【题型】选择题　【知识点】立体几何　【难度】medium
现有 10 个直径为 4 的小球，全部放进棱长为$a$的正四面体盒子中，则$a$的最小值为（ ）

\vspace{0.2cm}
\noindent A．$4+4\sqrt{6}$ \qquad B．$5+4\sqrt{6}$
\noindent C．$6+4\sqrt{6}$ \qquad D．$8+4\sqrt{6}$

\vspace{0.2cm}
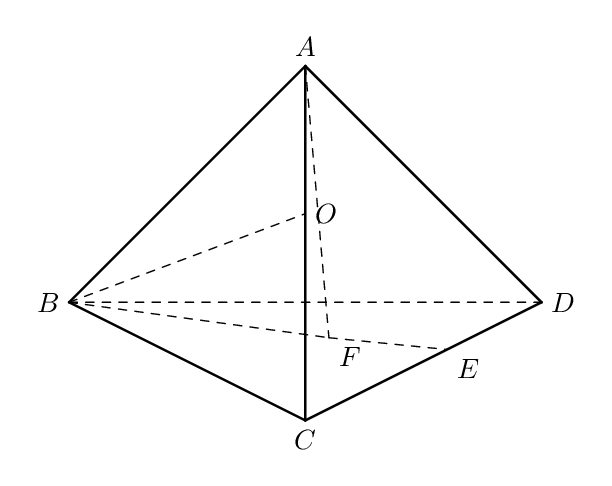
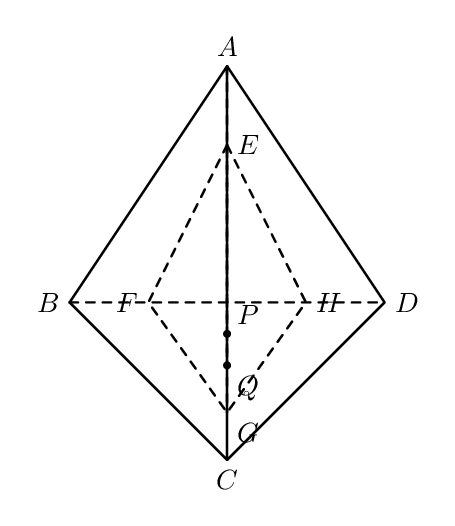
【解答】

\noindent \textbf{【答案】} D

\vspace{0.2cm}
\noindent \textbf{【分析】} 依题意先求得$a$取最小值时对应的正四面体的高，进而可得棱长$a$．

\vspace{0.2cm}
\noindent \textbf{【详解】} 先证明如下引理：

\vspace{0.2cm}
\noindent 如下图所示，设正四面体$ABCD$棱长为$a$，$BE\perp CD$于点$E$，$AF\perp$平面$BCD$，交于$BE$于点$F$，
所以$CE=\dfrac{1}{2}CD=\dfrac{a}{2}$，$BE=\sqrt{BC^2-CE^2}=\sqrt{a^2-\left(\dfrac{a}{2}\right)^2}=\dfrac{\sqrt{3}a}{2}$，显然点$F$为$\triangle BCD$重心，
所以$BF=\dfrac{2}{3}BE=\dfrac{\sqrt{3}a}{3}$，由勾股定理得$AF=\sqrt{AB^2-BF^2}=\sqrt{a^2-\left(\dfrac{\sqrt{3}a}{3}\right)^2}=\dfrac{\sqrt{6}a}{3}$，
所以正四面体的高等于其棱长的$\dfrac{\sqrt{6}}{6}$倍；
则点$O$也为正四面体$ABCD$的外接球球心，设外接球球心为$R$，
则在$\mathrm{Rt}\triangle BOF$中，$BO=R$,$OF=\dfrac{\sqrt{6}a}{3}-R$，$BF=\dfrac{\sqrt{3}}{3}a$，
由勾股定理得，$R=\dfrac{\sqrt{6}}{4}a$,$OF=\dfrac{\sqrt{6}}{12}a$，则$\dfrac{AO}{FO}=\dfrac{3}{1}$；
如图，10 个半径为 1 的小球放进棱长为$a$的正四面体$ABCD$中，成三棱锥形状，有 3 层，
则从上到下每层的小球个数依次为：1，$(1+2)$，$(1+2+3)$个，
当$a$取最小值时，从上到下每层放在边缘的小球都与正四面体的侧面相切，
底层的每个球都与正四面体底面相切，任意相邻的两个小球都外切，
位于每层正三角状顶点的所有上下相邻小球的球心连线为一个正四面体$EFGH$，
设第三层最中间小球与底面$BCD$线切于点$Q$，$EP$为正四面体$EFGH$的高，
且$AE$,$EP$,$PQ$都在同一直线上，
则该正四面体的棱长为$4+2+2=8$，
可求得其高$EP=8\times\dfrac{\sqrt{6}}{3}=\dfrac{8\sqrt{6}}{3}$，$AE=3\times2=6$，$PQ=2$，
所以正四面体$ABCD$的高$AQ=AE+EP+PQ=6+\dfrac{8\sqrt{6}}{3}+2=8+\dfrac{8\sqrt{6}}{3}$，
则可求得其棱长的最小值为$\left(8+\dfrac{8\sqrt{6}}{3}\right)\times\dfrac{3}{\sqrt{6}}=8+4\sqrt{6}$，
故选：D.